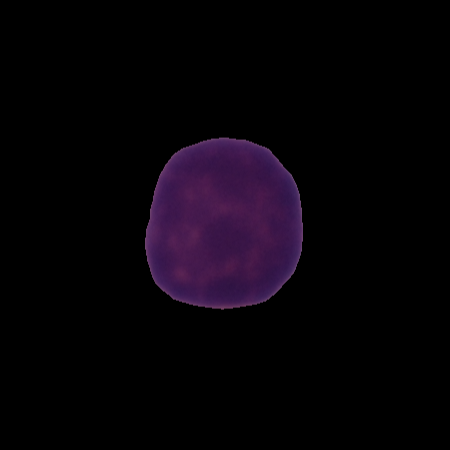
Label: healthy